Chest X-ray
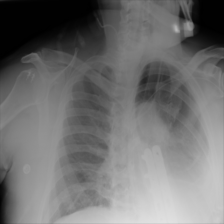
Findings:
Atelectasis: negative
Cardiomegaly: negative
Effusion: negative
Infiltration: negative
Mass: negative
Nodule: negative
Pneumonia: negative
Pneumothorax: negative
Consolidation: negative
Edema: negative
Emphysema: negative
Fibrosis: negative
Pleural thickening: negative
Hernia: negative